Aerial crown-view tile of a tropical tree (Barro Colorado Island, Panama), acquired 20250616:
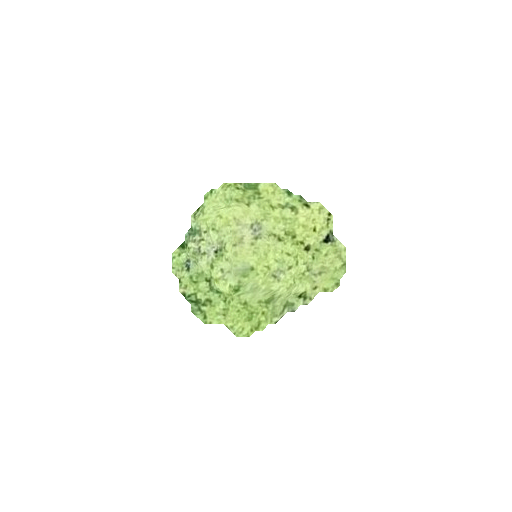
Species: Alseis blackiana
GBIF accepted scientific name: Alseis blackiana
Crown area: 27.564 m²